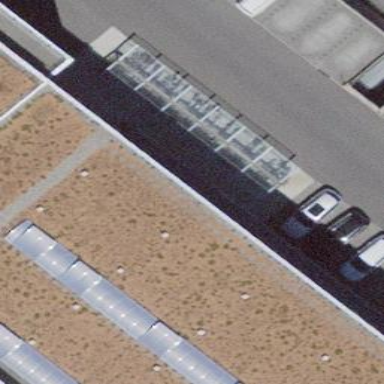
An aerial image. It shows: Covered bicycle parking shed.